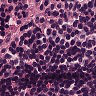
Metastatic tissue present: no